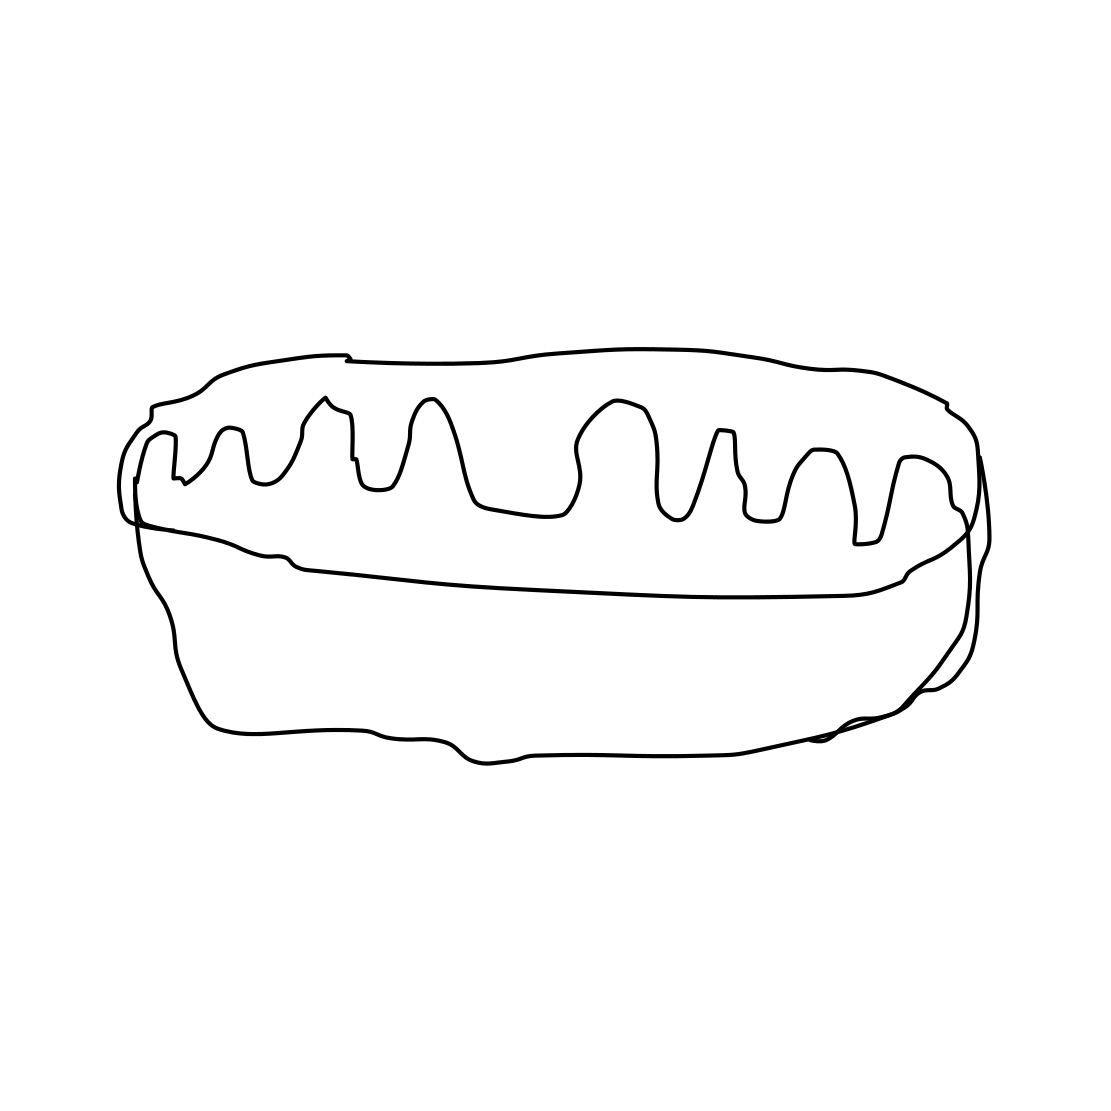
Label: ashtray